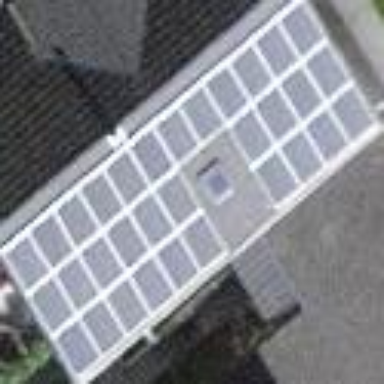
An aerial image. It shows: Solar power generator using photovoltaic method with solar photovoltaic panel types.